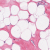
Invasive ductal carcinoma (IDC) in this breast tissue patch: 1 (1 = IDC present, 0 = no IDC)